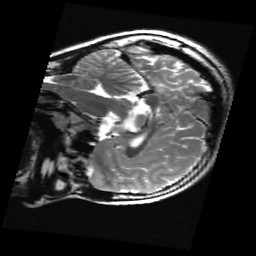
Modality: T2w
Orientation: sagittal
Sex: female
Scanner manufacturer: ge
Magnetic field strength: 3 T
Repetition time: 5 s
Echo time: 0.1019 s